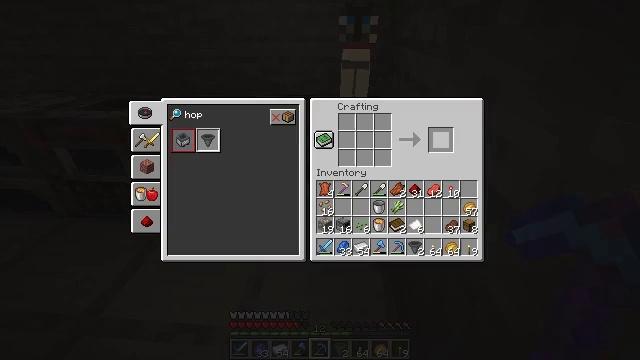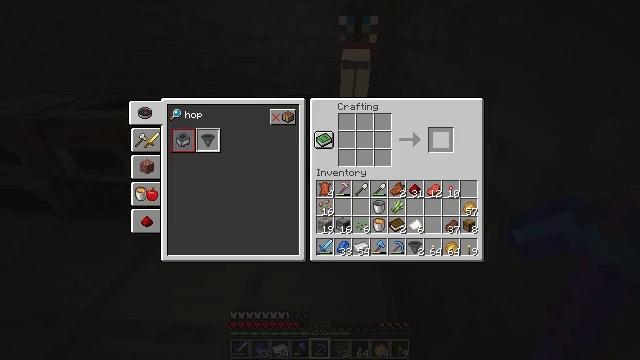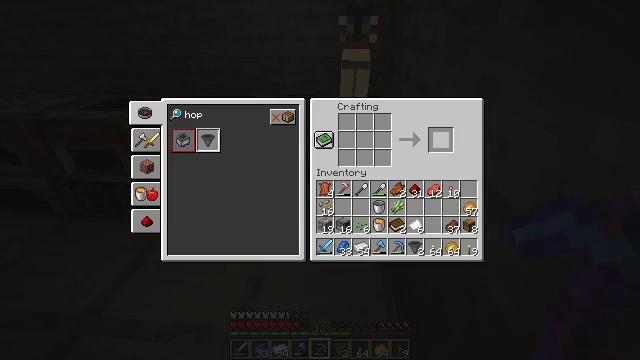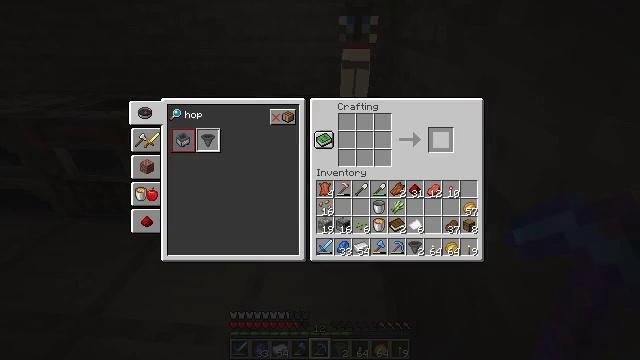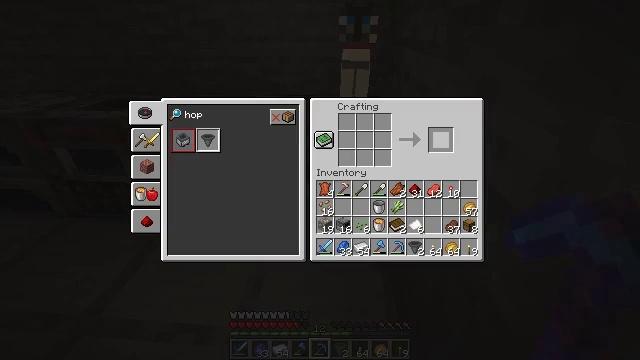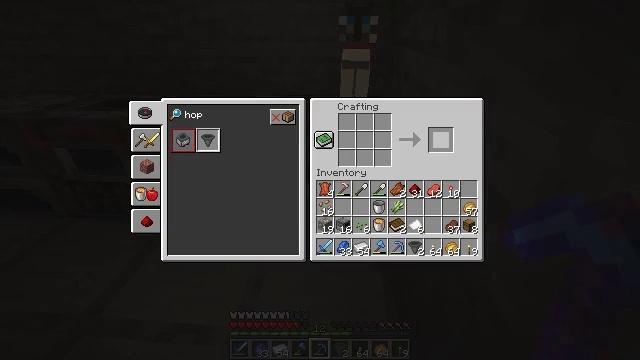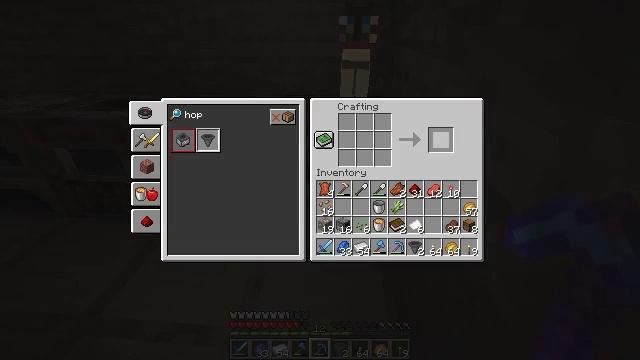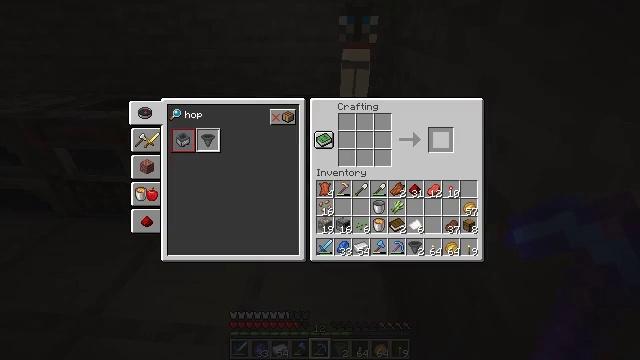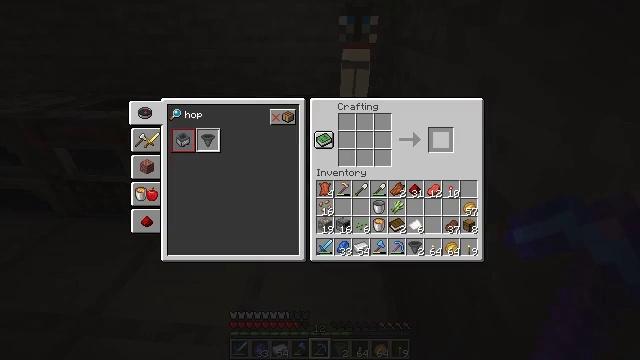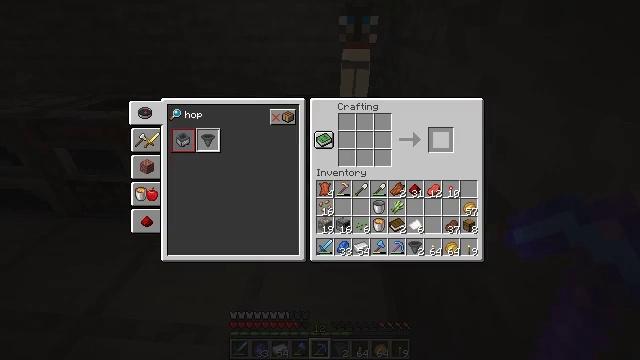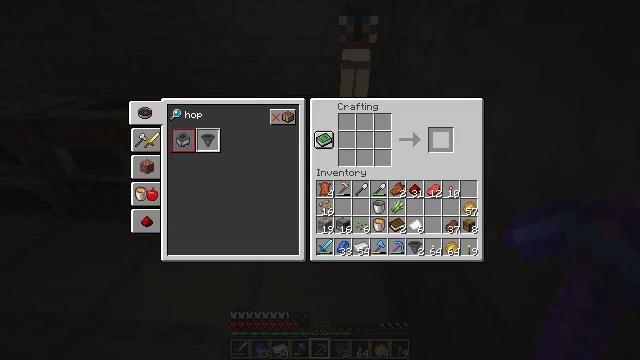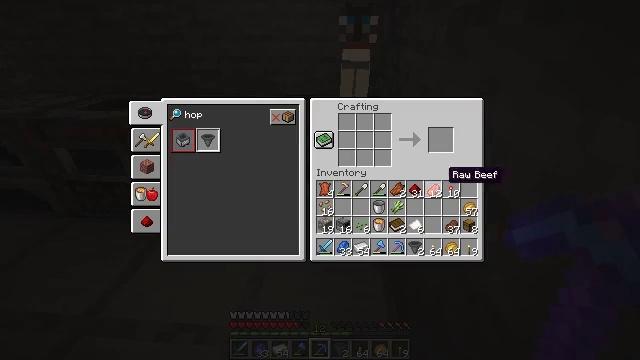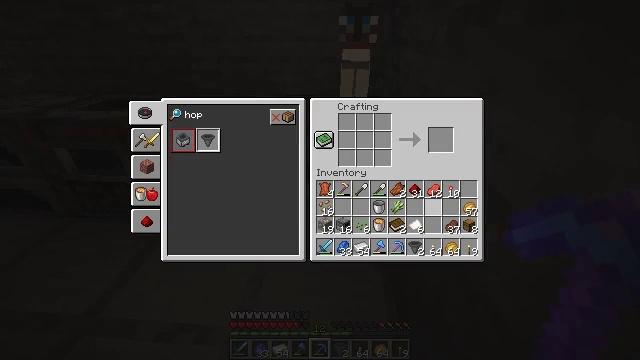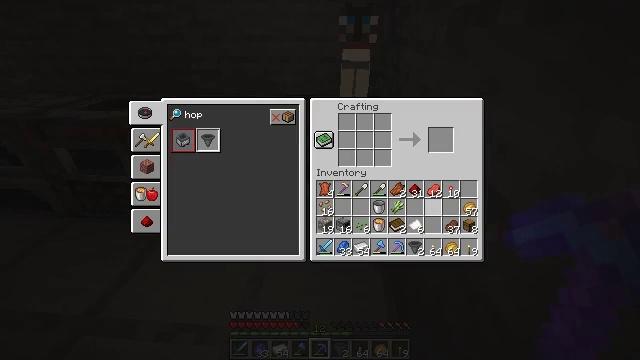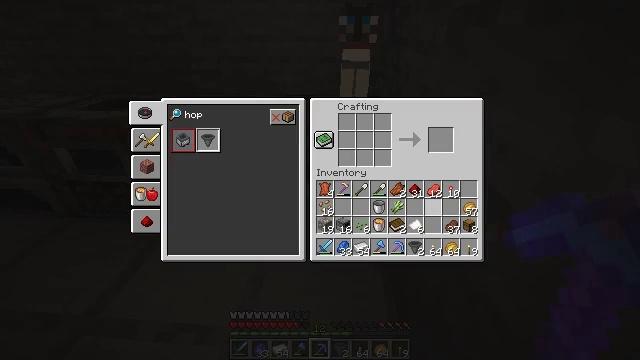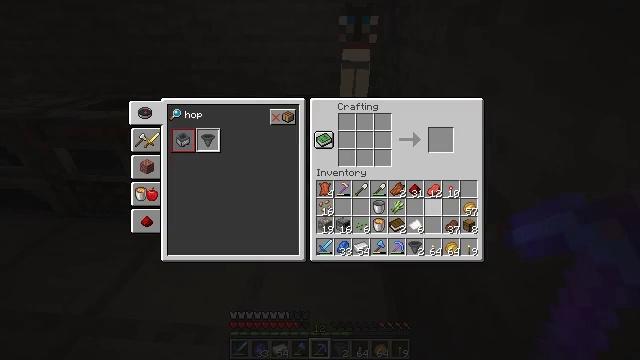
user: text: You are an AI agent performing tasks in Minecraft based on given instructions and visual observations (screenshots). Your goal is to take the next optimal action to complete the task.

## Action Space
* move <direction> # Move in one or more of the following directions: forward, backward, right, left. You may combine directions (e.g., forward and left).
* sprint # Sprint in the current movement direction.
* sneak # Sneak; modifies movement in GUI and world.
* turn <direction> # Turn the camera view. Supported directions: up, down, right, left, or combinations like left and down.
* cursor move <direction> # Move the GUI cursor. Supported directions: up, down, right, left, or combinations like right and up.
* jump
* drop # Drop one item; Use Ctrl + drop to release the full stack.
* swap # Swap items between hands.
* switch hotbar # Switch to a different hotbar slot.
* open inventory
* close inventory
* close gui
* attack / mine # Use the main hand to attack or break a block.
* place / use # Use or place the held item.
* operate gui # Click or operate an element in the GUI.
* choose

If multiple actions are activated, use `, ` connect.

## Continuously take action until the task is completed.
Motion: motion action
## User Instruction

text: Assemble a minecart with iron ingots at the crafting table.
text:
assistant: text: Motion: sneak
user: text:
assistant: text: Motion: sneak
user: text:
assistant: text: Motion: sneak
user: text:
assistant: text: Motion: sneak
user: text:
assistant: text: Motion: sneak
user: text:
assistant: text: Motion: sneak
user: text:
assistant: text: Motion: sneak
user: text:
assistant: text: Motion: sneak
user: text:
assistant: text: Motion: sneak
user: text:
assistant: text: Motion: sneak, turn down
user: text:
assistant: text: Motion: sneak, turn down
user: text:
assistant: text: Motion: sneak, turn down
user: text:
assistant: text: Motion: sneak
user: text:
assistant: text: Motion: no_op
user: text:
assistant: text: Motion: no_op
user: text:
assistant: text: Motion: no_op
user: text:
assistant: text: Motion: no_op
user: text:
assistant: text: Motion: no_op
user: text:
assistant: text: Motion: no_op
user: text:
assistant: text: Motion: no_op
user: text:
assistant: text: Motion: no_op
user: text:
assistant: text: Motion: no_op
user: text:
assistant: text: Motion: no_op
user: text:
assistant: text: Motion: no_op
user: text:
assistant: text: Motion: no_op
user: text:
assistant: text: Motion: no_op
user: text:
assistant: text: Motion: no_op
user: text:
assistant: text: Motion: no_op
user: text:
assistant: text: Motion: no_op
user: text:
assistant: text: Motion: no_op